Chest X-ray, PA view. Patient: 66 years old, sex F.
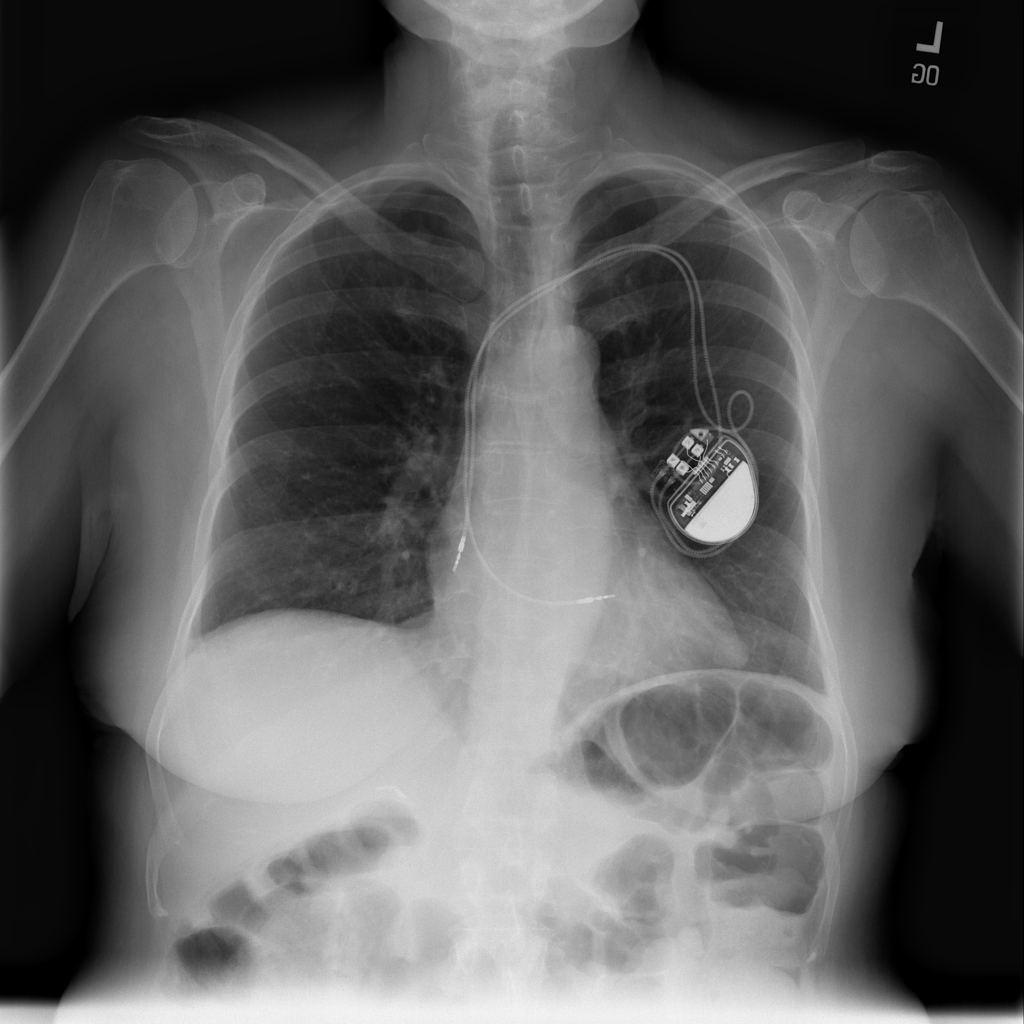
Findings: Nodule